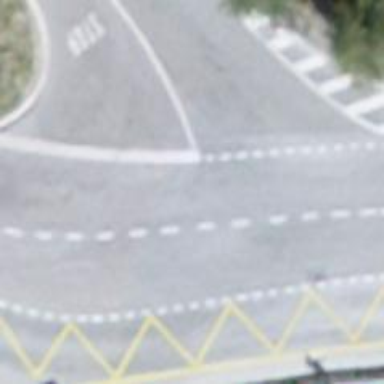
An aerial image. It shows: Road with stop sign.